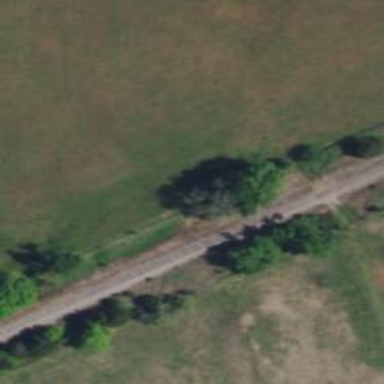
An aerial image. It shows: Railway track.